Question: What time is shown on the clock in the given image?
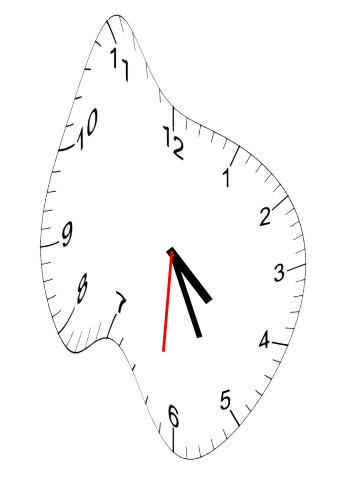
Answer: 04:25:31